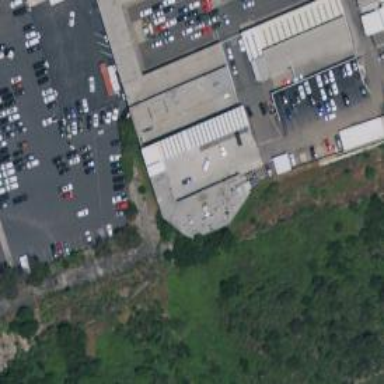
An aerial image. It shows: Commercial building.